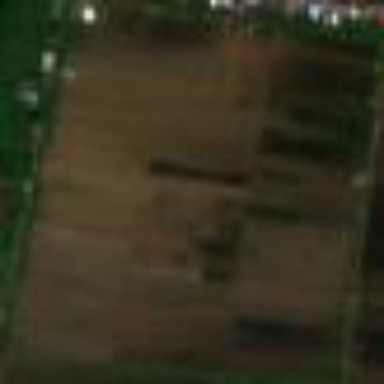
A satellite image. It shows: Farmland with rice crops ready for harvest.